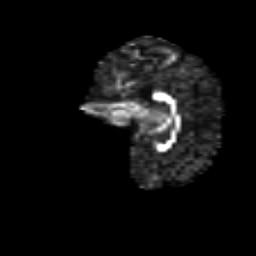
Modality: FA
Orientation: sagittal
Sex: female
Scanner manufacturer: siemens
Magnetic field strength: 3 T
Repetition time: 5 s
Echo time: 0.071 s